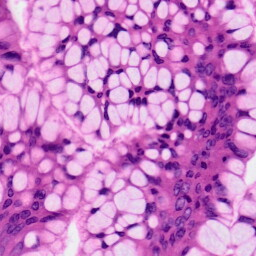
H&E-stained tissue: Colon